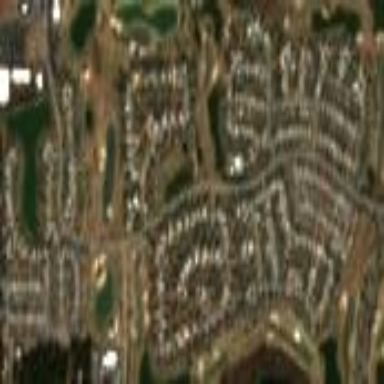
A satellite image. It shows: Residential area within neighborhood.